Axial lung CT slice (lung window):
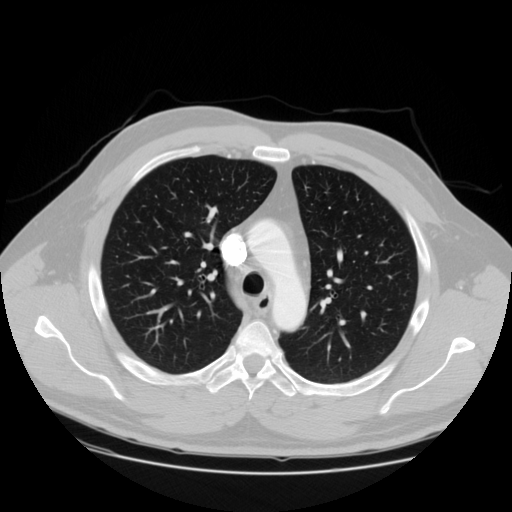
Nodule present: no